Interaction volume radius: 5 \u00c5
Interaction volume height: 10 \u00c5
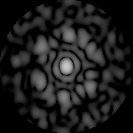
Disorder parameter: 0.6825